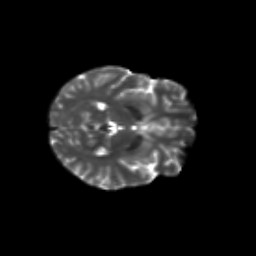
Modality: T2w
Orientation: axial
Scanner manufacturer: siemens
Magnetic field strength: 3 T
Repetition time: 9.2 s
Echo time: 0.084 s